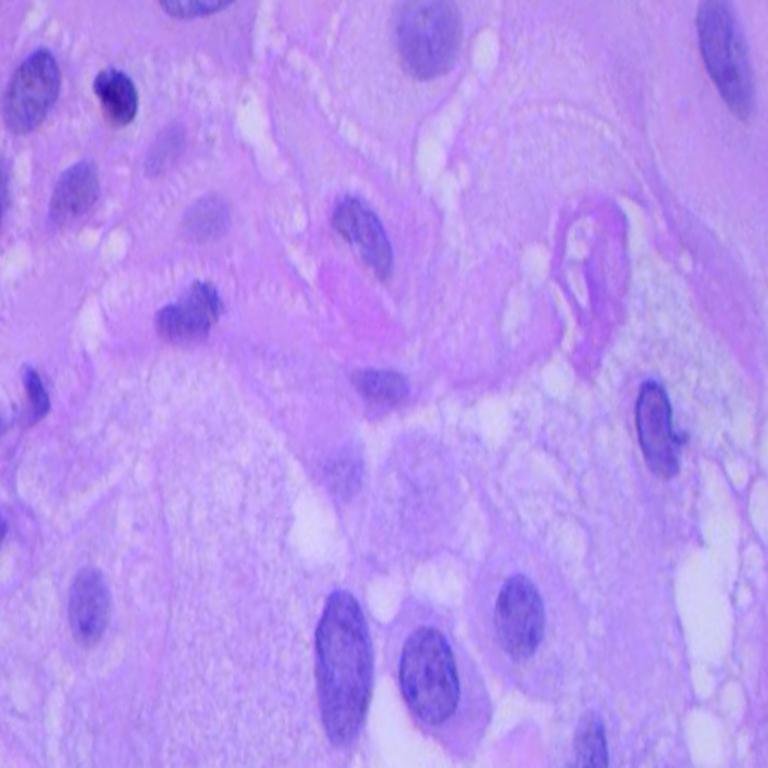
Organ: lung
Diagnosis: squamous carcinomas